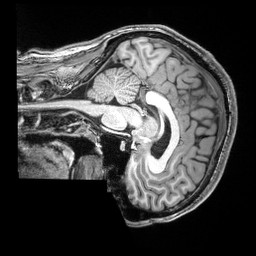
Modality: T1w
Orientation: sagittal
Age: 30
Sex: male
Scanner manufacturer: siemens
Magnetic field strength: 3 T
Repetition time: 2.5 s
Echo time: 0.00343 s